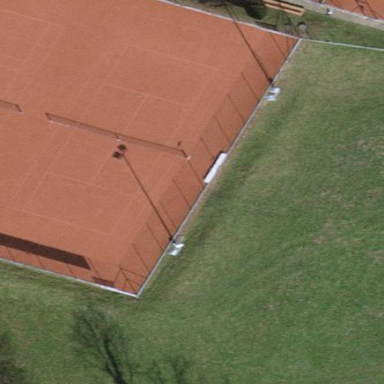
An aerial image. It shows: Clay tennis court on the leisure land pitch.